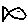
Label: fish